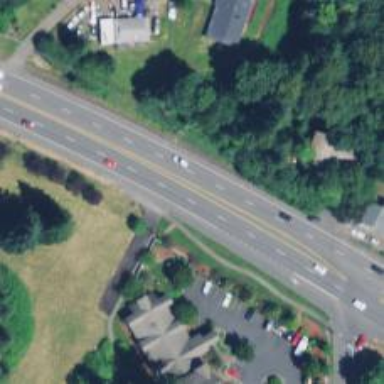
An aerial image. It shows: Trunk highway with left sidewalk.